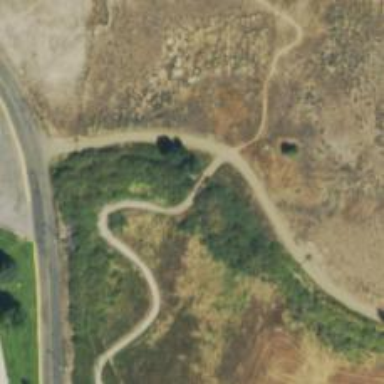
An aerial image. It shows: Path on bridge.